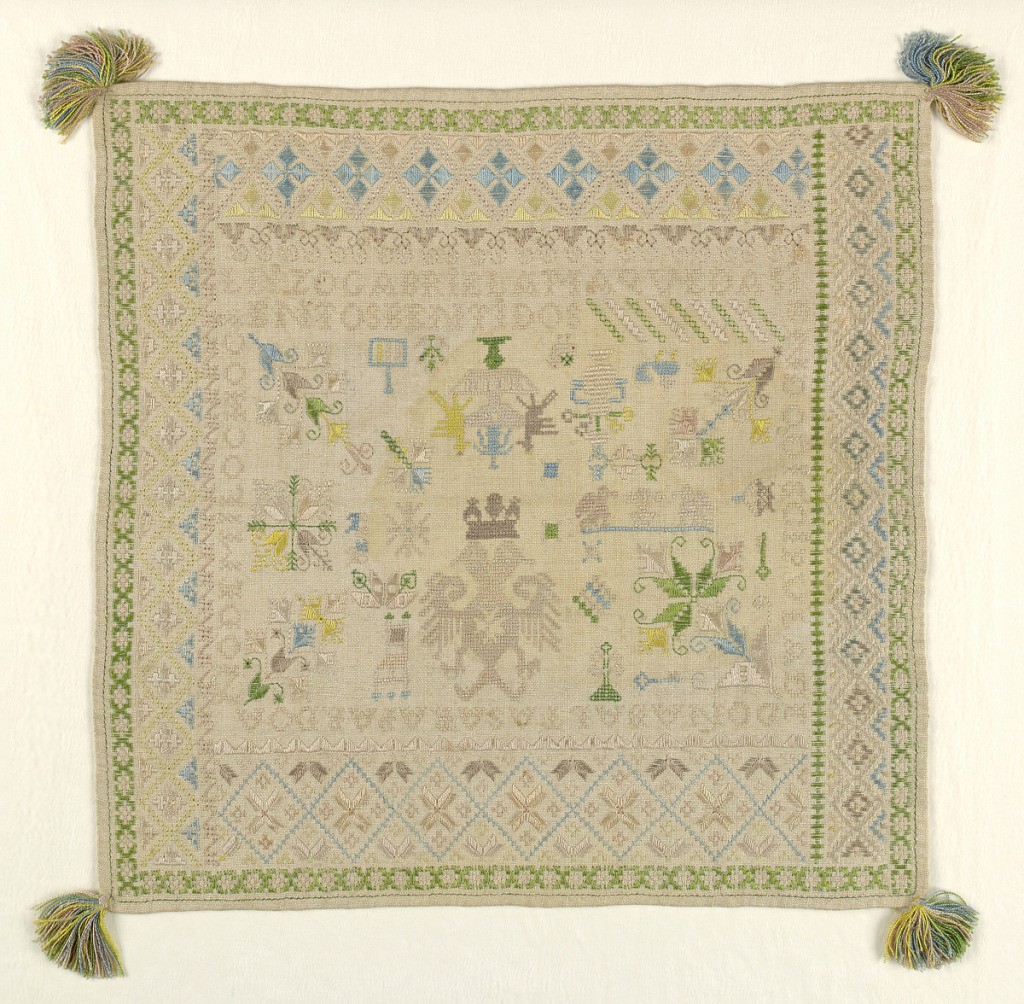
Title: Sampler
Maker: Gabriella Magneda
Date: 1822
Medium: silk embroidery on cotton foundation Technique: embroidered in cross, satin, stem, four-sided, and back stitches on plain weave foundation
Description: Center field with spot motifs, including double-headed eagle, surrounded by bands of geometric pattern in concentric squares. Tassels at each corner.